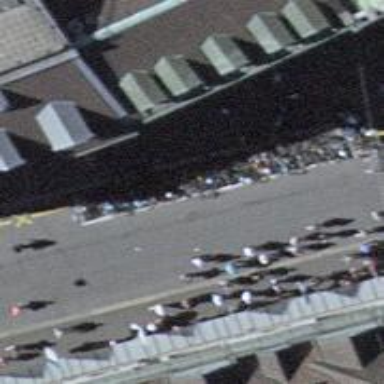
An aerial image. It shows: Bicycle rental facility.